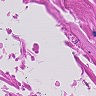
Metastatic tissue present: no